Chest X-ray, PA view. Patient: 57 years old, sex F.
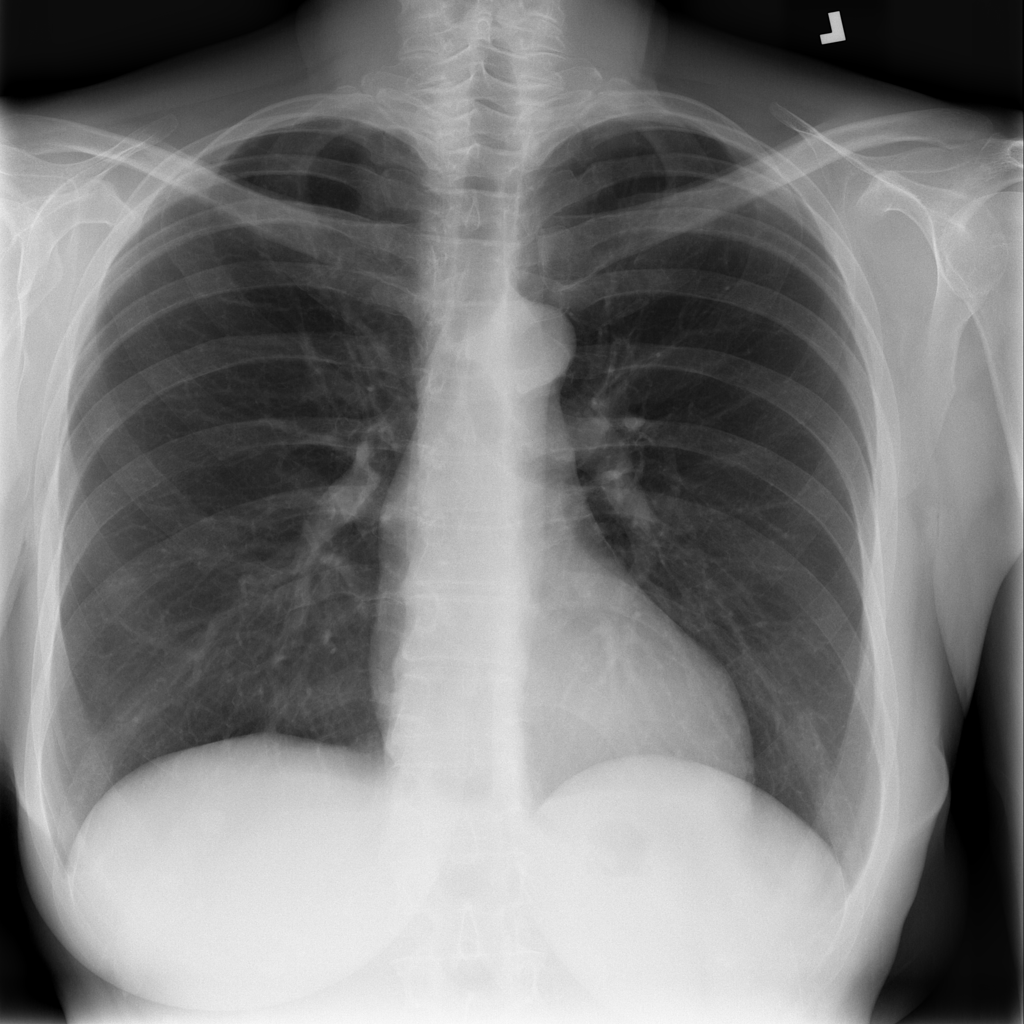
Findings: No Finding